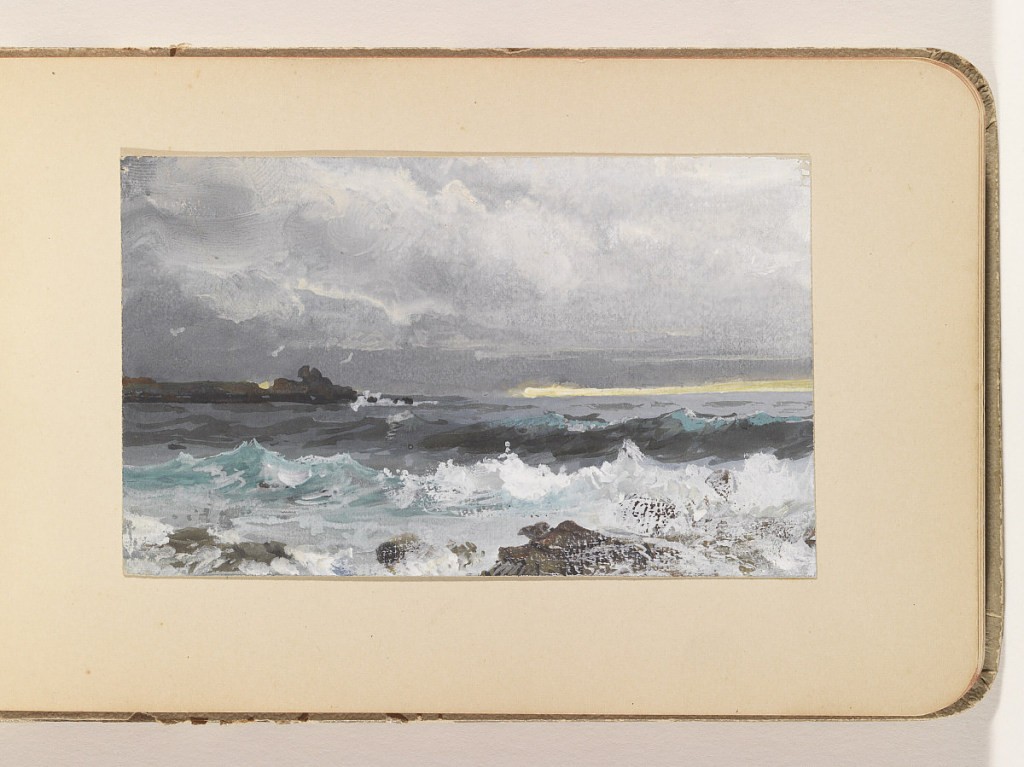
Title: Ocean Breaking on Shore with Rocks
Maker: William Trost Richards, American, 1833–1905
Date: late 19th century
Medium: Brush and watercolor, white gouache and graphite on white wove paper, laid down
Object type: Album page
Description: Ocean view with waves breaking on shore.